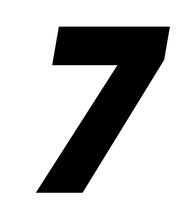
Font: Poppins-ExtraBoldItalic